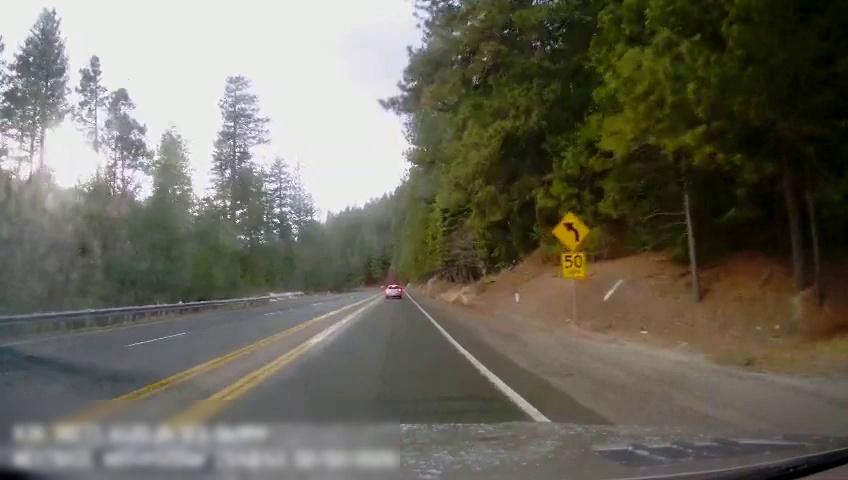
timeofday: Day
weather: Sunny
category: Drivable Space
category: Vehicles | SUV
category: Lanes | Alternate Lane
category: Lanes | Current Lane
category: Lanes | Opposite Lane
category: Lanes | Opposite Lane
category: Lanes | Opposite Lane
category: Lanes | Opposite Lane
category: Lanes | Opposite Lane
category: Traffic | Signs
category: Traffic | Signs